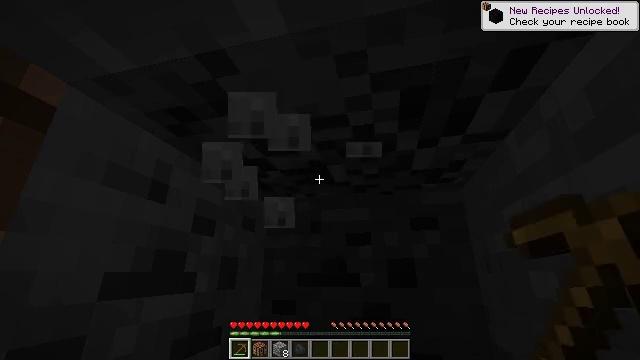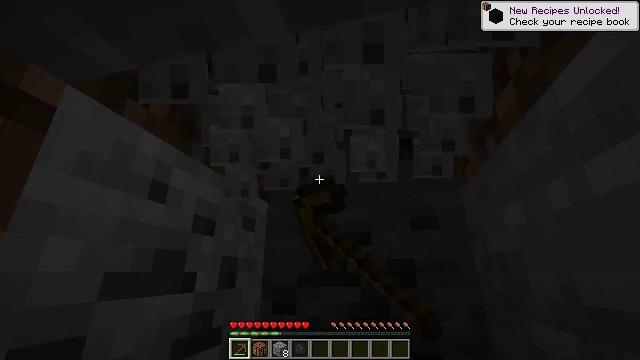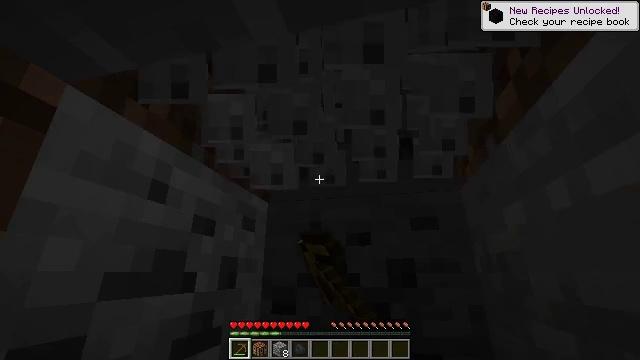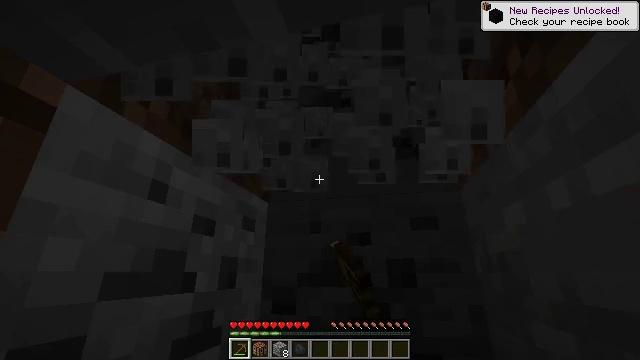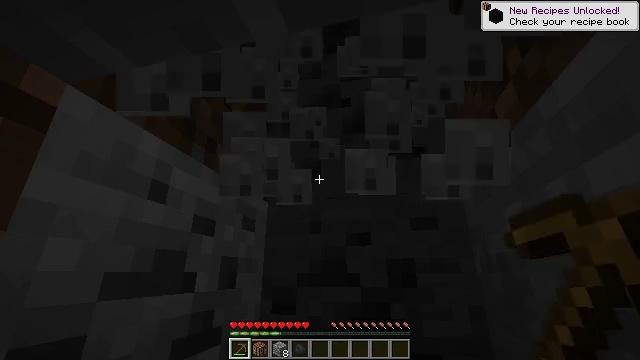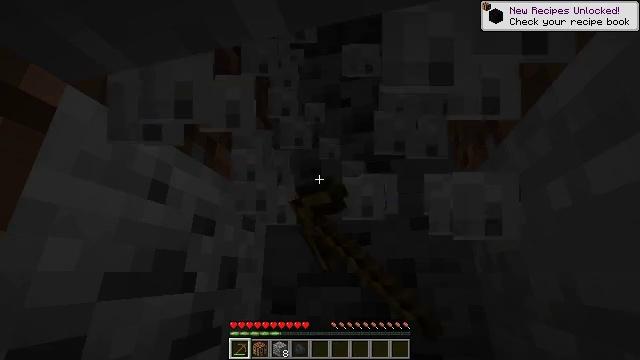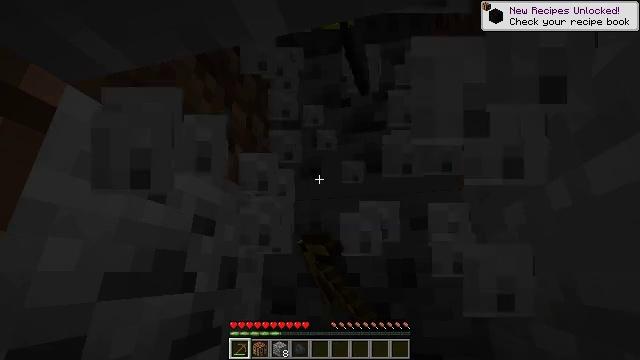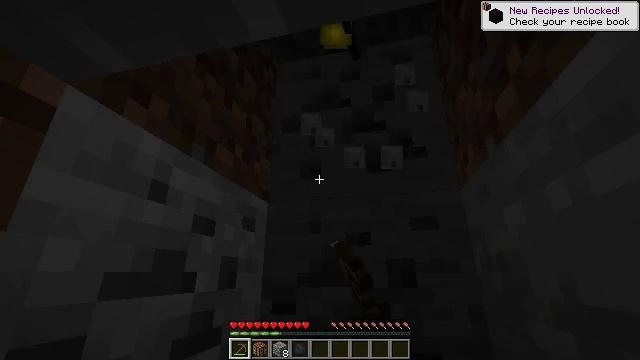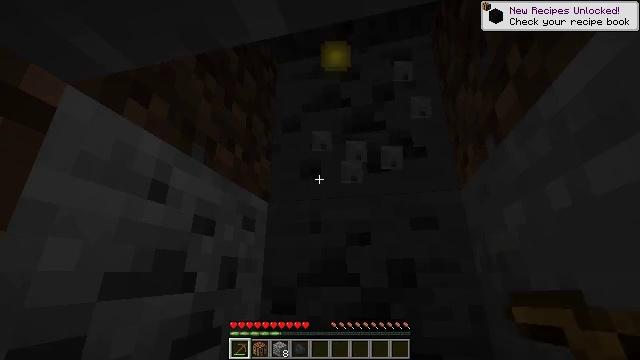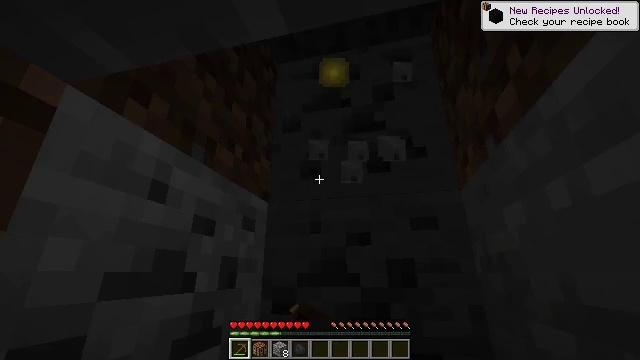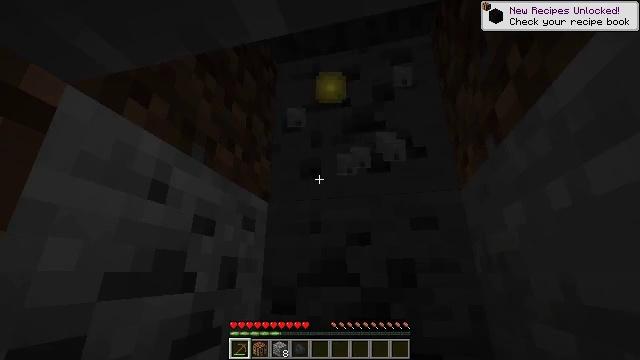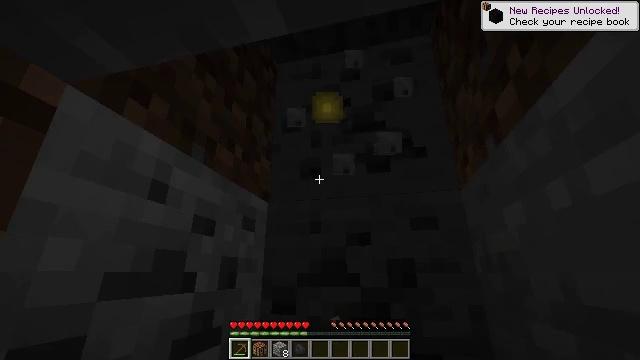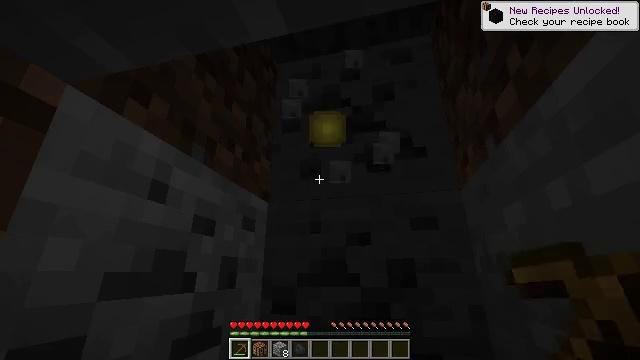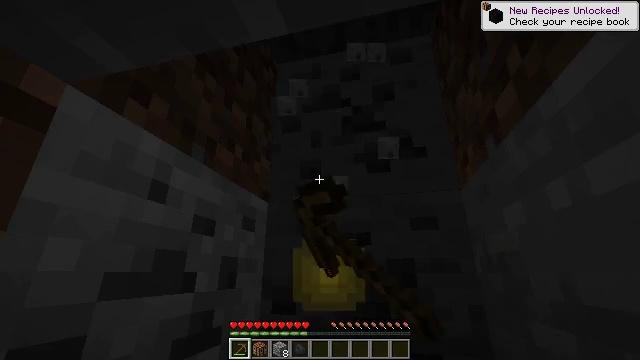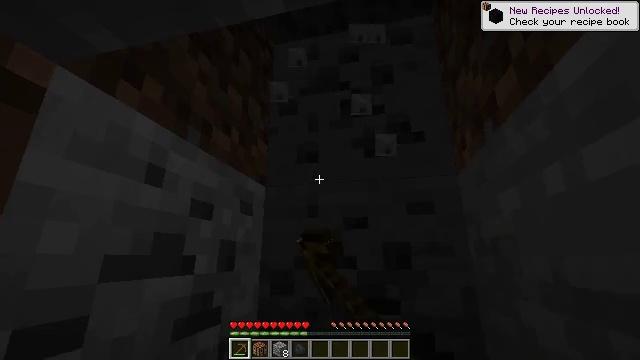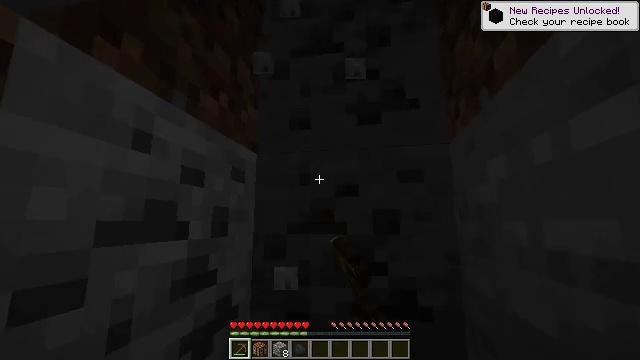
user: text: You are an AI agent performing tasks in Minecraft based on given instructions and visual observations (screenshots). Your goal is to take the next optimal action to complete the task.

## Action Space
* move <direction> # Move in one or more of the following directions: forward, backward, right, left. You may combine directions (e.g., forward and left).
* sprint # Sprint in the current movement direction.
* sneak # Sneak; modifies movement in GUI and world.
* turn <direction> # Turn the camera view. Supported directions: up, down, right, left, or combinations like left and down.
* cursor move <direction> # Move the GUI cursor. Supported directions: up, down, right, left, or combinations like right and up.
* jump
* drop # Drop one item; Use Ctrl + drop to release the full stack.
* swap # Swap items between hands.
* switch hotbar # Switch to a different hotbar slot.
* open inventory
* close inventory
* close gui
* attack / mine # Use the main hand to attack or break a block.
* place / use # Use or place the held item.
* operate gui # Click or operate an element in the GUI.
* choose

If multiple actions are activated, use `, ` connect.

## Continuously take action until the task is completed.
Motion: motion action
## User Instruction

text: Make a stone pickaxe using the crafting table.
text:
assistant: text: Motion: attack / mine
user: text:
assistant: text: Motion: attack / mine
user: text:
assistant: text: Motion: attack / mine
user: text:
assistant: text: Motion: attack / mine
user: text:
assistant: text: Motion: attack / mine
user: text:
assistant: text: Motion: attack / mine
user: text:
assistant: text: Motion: attack / mine
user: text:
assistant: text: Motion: attack / mine
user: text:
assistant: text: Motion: attack / mine
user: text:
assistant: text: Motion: attack / mine
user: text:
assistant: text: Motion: attack / mine
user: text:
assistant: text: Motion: attack / mine
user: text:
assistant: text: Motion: attack / mine
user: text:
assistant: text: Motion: turn down, attack / mine
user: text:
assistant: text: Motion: turn right and down, attack / mine
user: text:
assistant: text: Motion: turn right and down, attack / mine
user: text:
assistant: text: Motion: turn right and down, attack / mine
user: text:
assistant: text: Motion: attack / mine
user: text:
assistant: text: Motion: attack / mine
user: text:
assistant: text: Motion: attack / mine
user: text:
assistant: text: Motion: attack / mine
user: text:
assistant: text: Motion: attack / mine
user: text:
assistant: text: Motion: attack / mine
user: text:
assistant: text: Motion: attack / mine
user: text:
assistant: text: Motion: attack / mine
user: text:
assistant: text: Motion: attack / mine
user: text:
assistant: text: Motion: attack / mine
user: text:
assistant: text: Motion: attack / mine
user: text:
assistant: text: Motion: attack / mine
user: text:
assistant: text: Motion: attack / mine